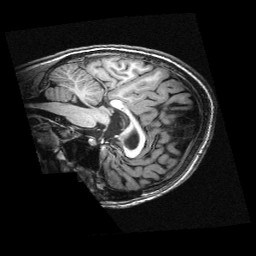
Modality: T1w
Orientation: sagittal
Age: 14
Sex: male
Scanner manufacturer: siemens
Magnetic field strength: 3 T
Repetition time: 2.3 s
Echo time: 0.00336 s